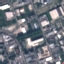
Label: Industrial